Question: I have 3 pandas data frames named 'df1', 'df2' and 'df3'.
'''
df1:
match_up result
0 1985_1116_1234 1
1 1985_1120_1345 1
2 1985_1207_1250 1
3 1985_1229_1425 1
4 1985_1242_1325 1
5 1986_1116_1430 0
6 1986_1250_ 1229 0
7 1986_1207_1437 1
df2:
team_df2 win_df2
1207 0.700
1116 0.636
1120 0.621
1229 0.615
1242 0.679
1116 0.742
1207 0.567
1250 0.342
df3:
team_df3 win_df3
1234 0.667
1250 0.759
1325 0.774
1345 0.742
1425 0.667
1229 0.845
1430 0.434
1437 0.123
'''
The column 'team_df2' in data frame 'df2' is the values succeeding the varaible 'year_'(1985_) in data frame 'df1'. The column 'team_df3' is the value after the variable 'year_val1_'(1985_1116_])
The first 5 rows in the 'df2' and 'df3' represents the year 1985 and last 3 rows in the data frame 'df2' and 'df3' represents the year 1986.
I need a new_data_frame combining df1, df2 and df3 in following format:
'''
match_up result team_df2 team_df3 win_df2 win_df3
0 1985_1116_1234 1 1116 1234 0.636 0.667
1 1985_1120_1345 1 1120 1345 0.621 0.742
2 1985_1207_1250 1 1207 1250 0.700 0.759
3 1985_1229_1425 1 1229 1425 0.615 0.667
4 1985_1242_1325 1 1242 1325 0.679 0.774
5 1986_1116_1430 0 1116 1430 0.742 0.434
6 1986_1250_ 1229 0 1250 1229 0.342 0.845
7 1986_1207_1437 1 1207 1437 0.567 0.123
'''
I have previously this question <URL> the team value in 'team' column in 'df2' and 'df3' keeps on repeating. so if I merge these three data frames on 'team_df3' and 'team_df2' values I am not getting the desired out put.
So kindly help me with this. operation is equal to combining the data frames 1, 2 and 3 in the image below. but the 'match_up' column value in third data frame in image below changes as follows:
A_515_729
.
.
.
B_767_890
.
.
.
P_390_789

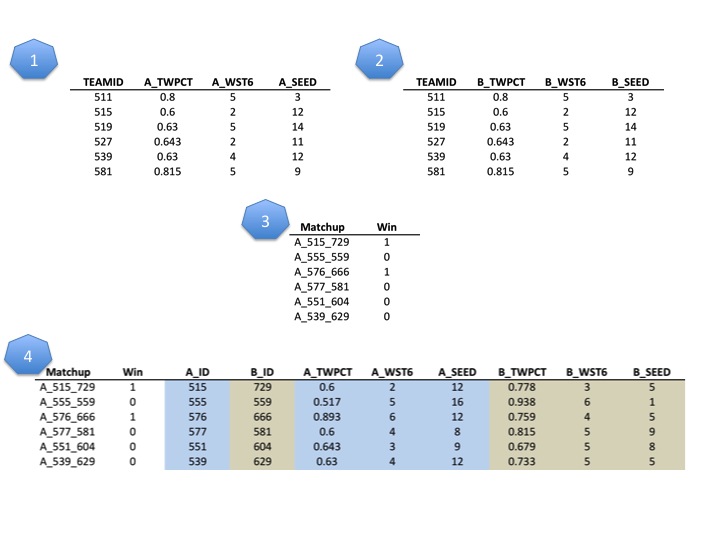
Answer: Split your match_up column so we get year and the other df ids as separate columns:
'''
In [23]:
df['year'] = list(map(int,(df['match_up'].str.split('_').str[0])))
df['team_df2'] = list(map(int,(df['match_up'].str.split('_').str[1])))
df['team_df3'] = list(map(int,(df['match_up'].str.split('_').str[2])))
df1['year'] = list(map(int,(df['match_up'].str.split('_').str[0])))
df2['year'] = list(map(int,(df['match_up'].str.split('_').str[0])))
df
Out[23]:
match_up result year team_df2 team_df3
0 1985_1116_1234 1 1985 1116 1234
1 1985_1120_1345 1 1985 1120 1345
2 1985_1207_1250 1 1985 1207 1250
3 1985_1229_1425 1 1985 1229 1425
4 1985_1242_1325 1 1985 1242 1325
5 1986_1116_1430 0 1986 1116 1430
6 1986_1250_1229 0 1986 1250 1229
7 1986_1207_1437 1 1986 1207 1437
'''
Now we can merge using year and the team columns to avoid the ambiguity:
'''
In [24]:
merged = df.merge(df1, left_on=['year', 'team_df2'], right_on=['year','team_df2'])
merged = merged.merge(df2, left_on=['year', 'team_df3'], right_on=['year','team_df3'])
merged
Out[24]:
match_up result year team_df2 team_df3 win_df2 win_df3
0 1985_1116_1234 1 1985 1116 1234 0.636 0.667
1 1985_1120_1345 1 1985 1120 1345 0.621 0.742
2 1985_1207_1250 1 1985 1207 1250 0.700 0.759
3 1985_1229_1425 1 1985 1229 1425 0.615 0.667
4 1985_1242_1325 1 1985 1242 1325 0.679 0.774
5 1986_1116_1430 0 1986 1116 1430 0.742 0.434
6 1986_1250_1229 0 1986 1250 1229 0.342 0.845
7 1986_1207_1437 1 1986 1207 1437 0.567 0.123
'''
You can then drop the columns you are no longer interested:
'''
In [27]:
merged.drop('year',axis=1)
Out[27]:
match_up result team_df2 team_df3 win_df2 win_df3
0 1985_1116_1234 1 1116 1234 0.636 0.667
1 1985_1120_1345 1 1120 1345 0.621 0.742
2 1985_1207_1250 1 1207 1250 0.700 0.759
3 1985_1229_1425 1 1229 1425 0.615 0.667
4 1985_1242_1325 1 1242 1325 0.679 0.774
5 1986_1116_1430 0 1116 1430 0.742 0.434
6 1986_1250_1229 0 1250 1229 0.342 0.845
7 1986_1207_1437 1 1207 1437 0.567 0.123
'''